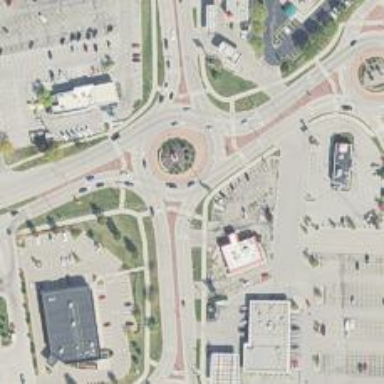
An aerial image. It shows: Roundabout at primary highway.